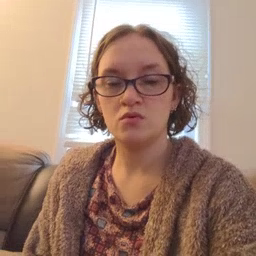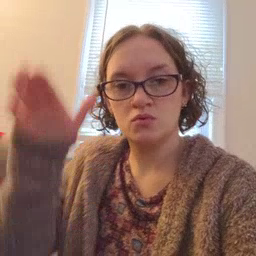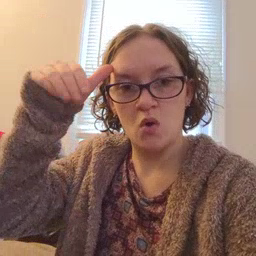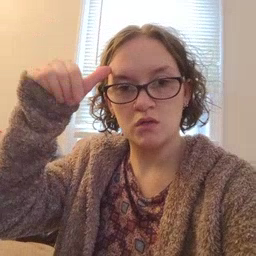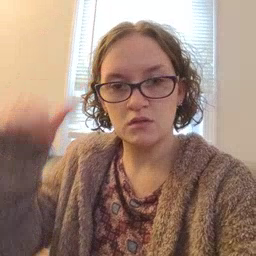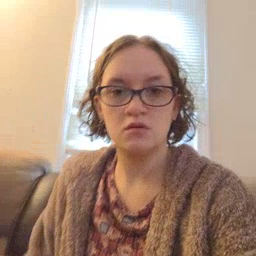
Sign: donkey